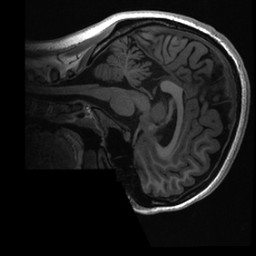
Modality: T1w
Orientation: sagittal
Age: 29
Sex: female